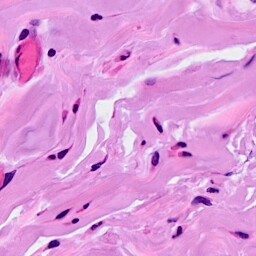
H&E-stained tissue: Breast